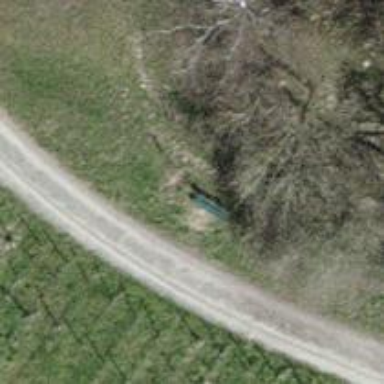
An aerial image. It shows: Bench for seating.